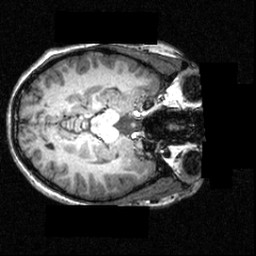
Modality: T1w
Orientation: axial
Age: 18
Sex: female
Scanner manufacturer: siemens
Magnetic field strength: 3.951 T
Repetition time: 1.5 s
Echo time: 0.00335 s